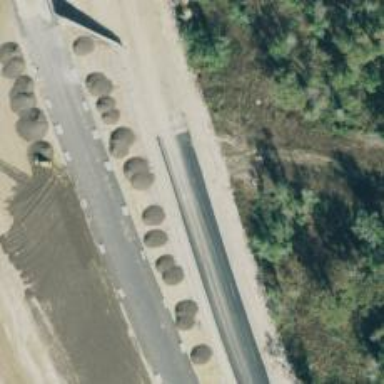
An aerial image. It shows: Trunk link highway.